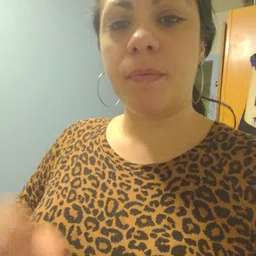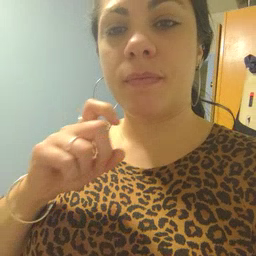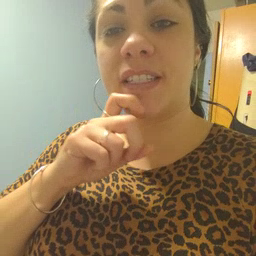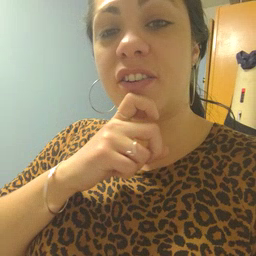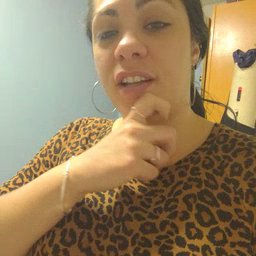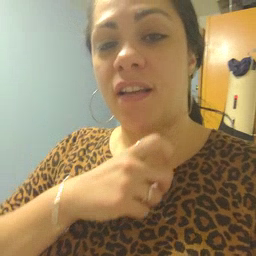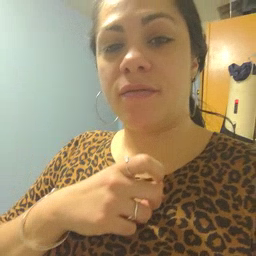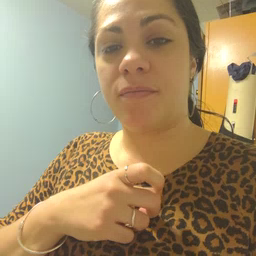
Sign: cereal